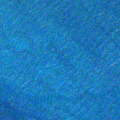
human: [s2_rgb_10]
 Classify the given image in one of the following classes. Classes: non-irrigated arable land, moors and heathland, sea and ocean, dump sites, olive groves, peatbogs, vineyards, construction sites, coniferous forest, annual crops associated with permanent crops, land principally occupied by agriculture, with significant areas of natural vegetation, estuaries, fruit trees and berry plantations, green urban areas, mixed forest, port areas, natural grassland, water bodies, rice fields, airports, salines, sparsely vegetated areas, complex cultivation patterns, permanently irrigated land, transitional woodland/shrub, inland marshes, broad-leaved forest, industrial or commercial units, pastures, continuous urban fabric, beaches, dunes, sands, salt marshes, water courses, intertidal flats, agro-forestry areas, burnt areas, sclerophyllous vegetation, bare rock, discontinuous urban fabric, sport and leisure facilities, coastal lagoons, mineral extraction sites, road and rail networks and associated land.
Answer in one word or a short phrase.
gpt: sea and ocean